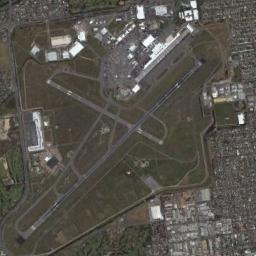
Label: airport